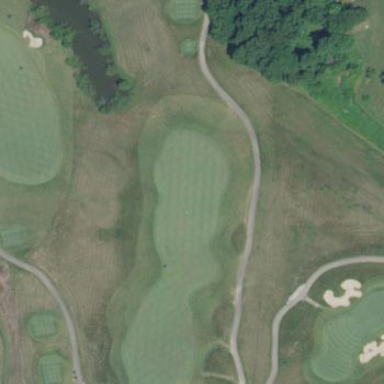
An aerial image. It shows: Grassy area designated as golf fairway.